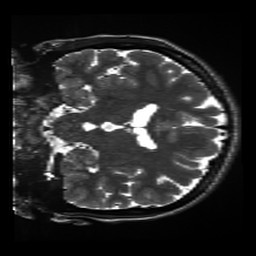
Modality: inplaneT2
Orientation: coronal
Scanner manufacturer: siemens
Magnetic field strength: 3 T
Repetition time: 11 s
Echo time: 0.059 s